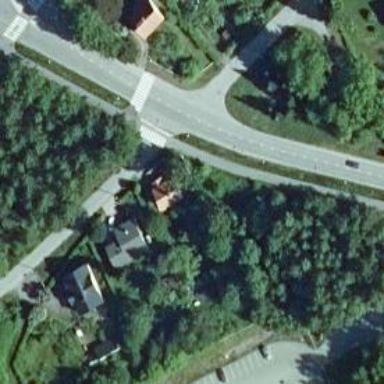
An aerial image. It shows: Asphalt cycleway with uncontrolled crossing.